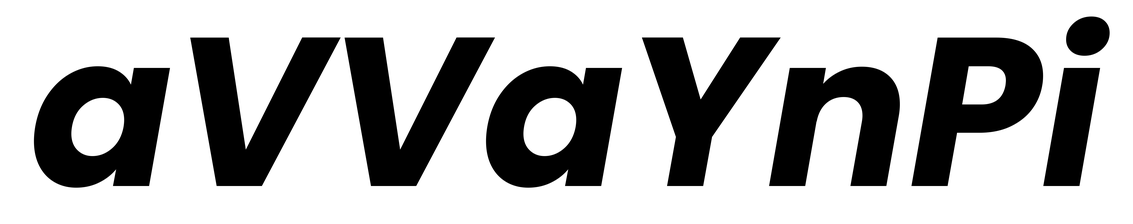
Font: Poppins-BoldItalic